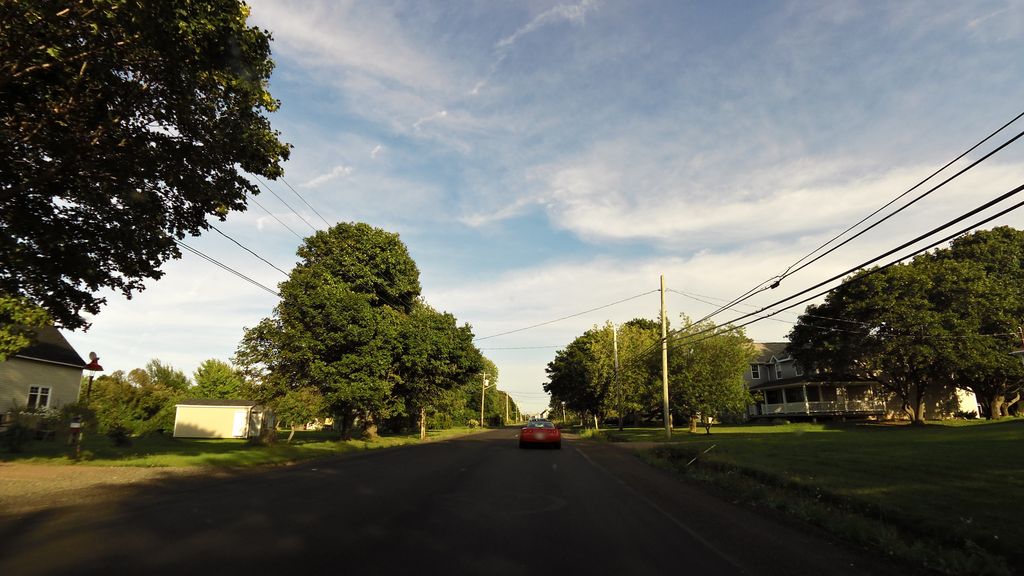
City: charlottetown